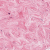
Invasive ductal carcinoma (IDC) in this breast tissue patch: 0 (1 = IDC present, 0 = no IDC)